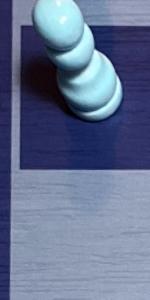
Label: Empty